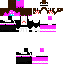
A female skeleton skin with dark skin, wearing brown helmet dressed in a blue hoodie and black pants, featuring a closed mouth.